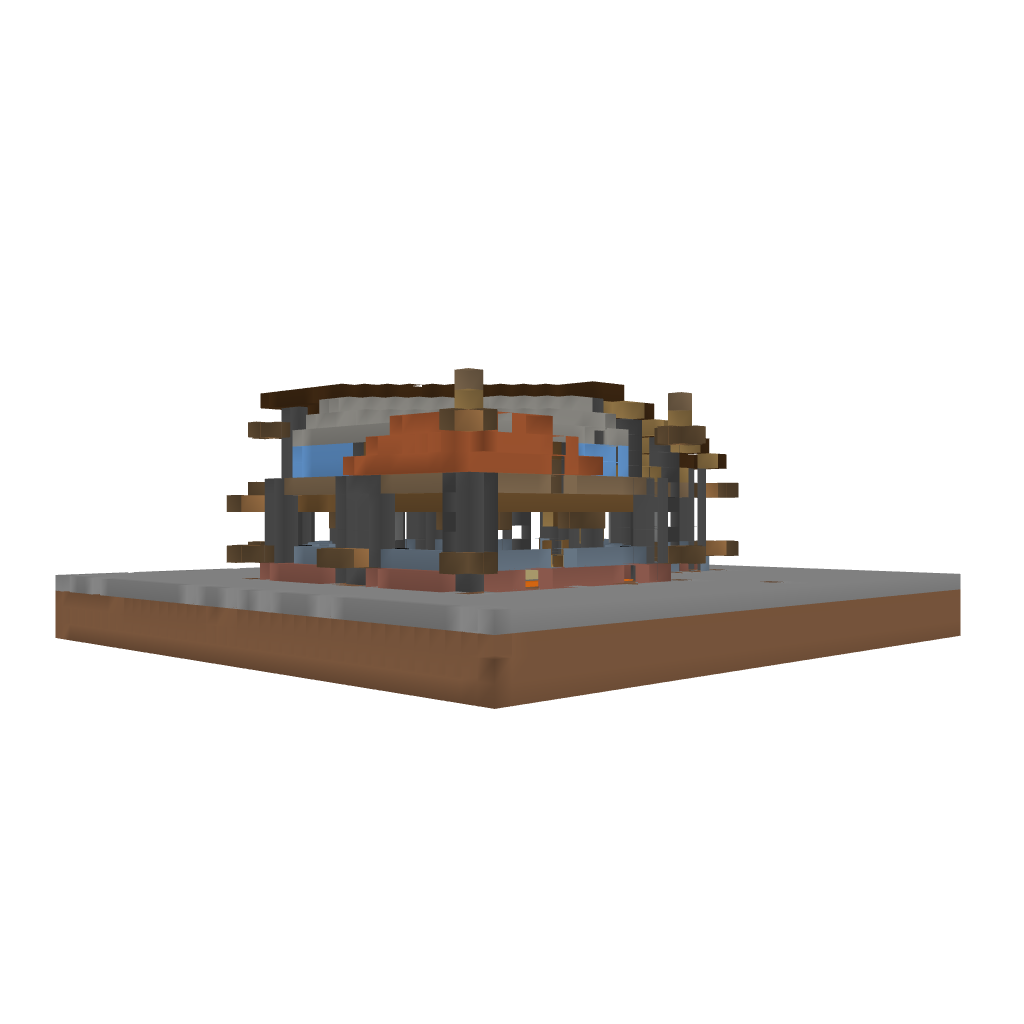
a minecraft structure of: Luxury House